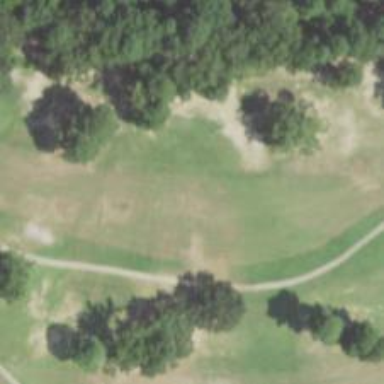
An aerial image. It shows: Golf hole.